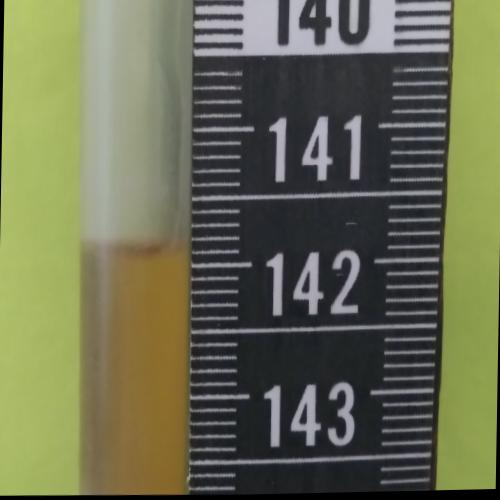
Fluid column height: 141.8 cm